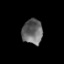
Tissue: prostate
Cell type: Epithelial cells
Senescence score: 0.3523
Nuclear area (px): 499
Mean DAPI intensity: 104.086